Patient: sex F, age 56
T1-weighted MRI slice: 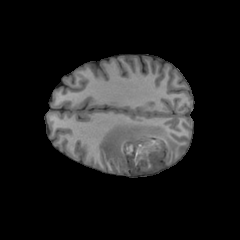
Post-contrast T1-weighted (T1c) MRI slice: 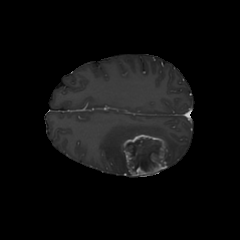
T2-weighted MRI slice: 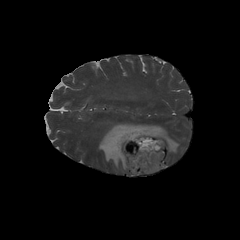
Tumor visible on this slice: yes
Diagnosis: Glioblastoma, IDH-wildtype
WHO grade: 4